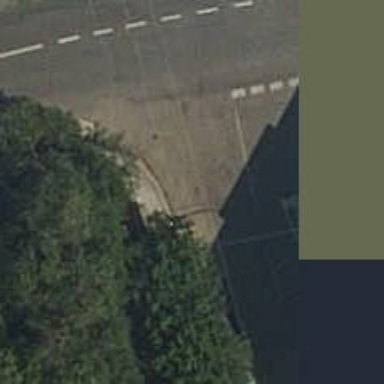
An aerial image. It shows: Road with "give way" sign.